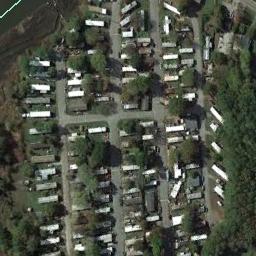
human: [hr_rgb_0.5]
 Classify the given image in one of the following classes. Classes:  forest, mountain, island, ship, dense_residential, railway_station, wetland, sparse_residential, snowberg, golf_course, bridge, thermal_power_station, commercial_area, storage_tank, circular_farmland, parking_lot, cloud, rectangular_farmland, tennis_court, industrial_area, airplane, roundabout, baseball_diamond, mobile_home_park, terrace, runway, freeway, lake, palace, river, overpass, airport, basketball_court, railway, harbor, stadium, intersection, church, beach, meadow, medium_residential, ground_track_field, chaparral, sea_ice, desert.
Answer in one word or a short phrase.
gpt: mobile_home_park